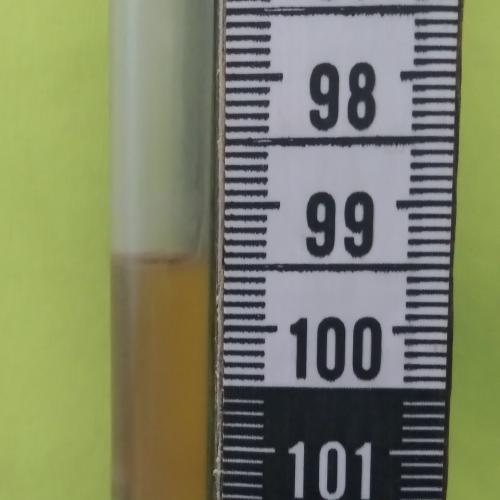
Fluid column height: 99.4 cm